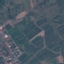
Land use / land cover class: PermanentCrop